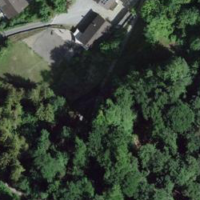
EUNIS habitat code: 41
Species observed at this site:
Fagus sylvatica